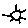
Label: sun